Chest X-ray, PA view. Patient: 31 years old, sex M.
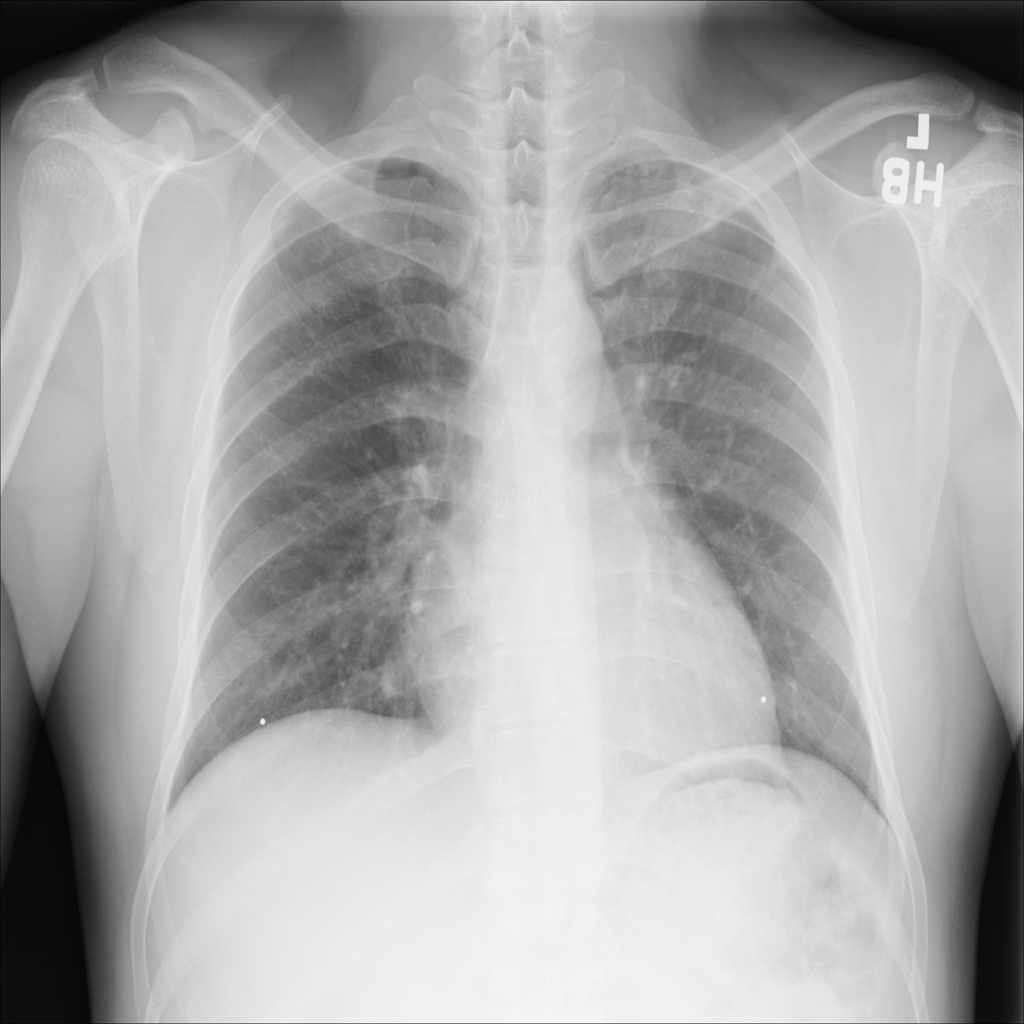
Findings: No Finding